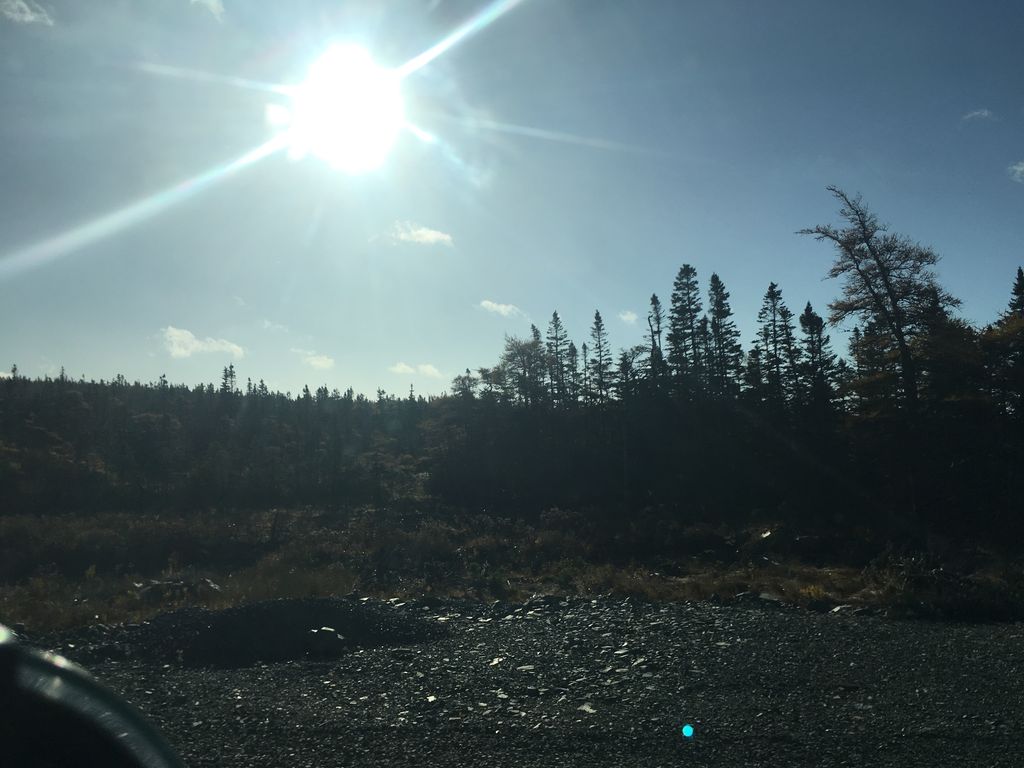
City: st_johns